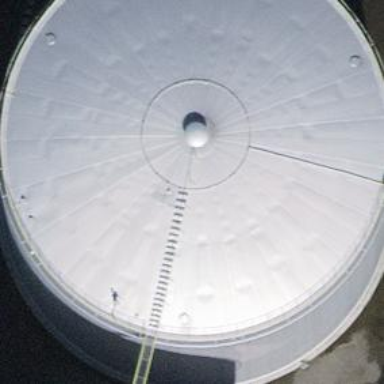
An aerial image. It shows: Building with storage tank.